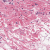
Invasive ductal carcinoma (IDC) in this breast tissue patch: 0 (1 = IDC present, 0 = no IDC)